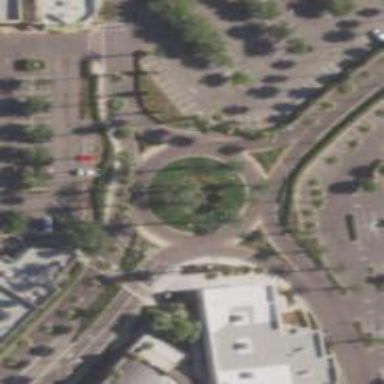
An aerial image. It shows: Tertiary road that leads to roundabout.